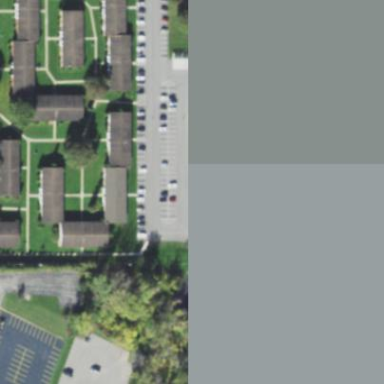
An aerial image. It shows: Parking area with surface.